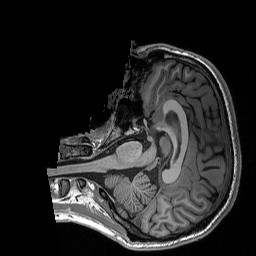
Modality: T1w
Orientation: axial
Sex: male